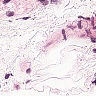
Metastatic tissue present: no